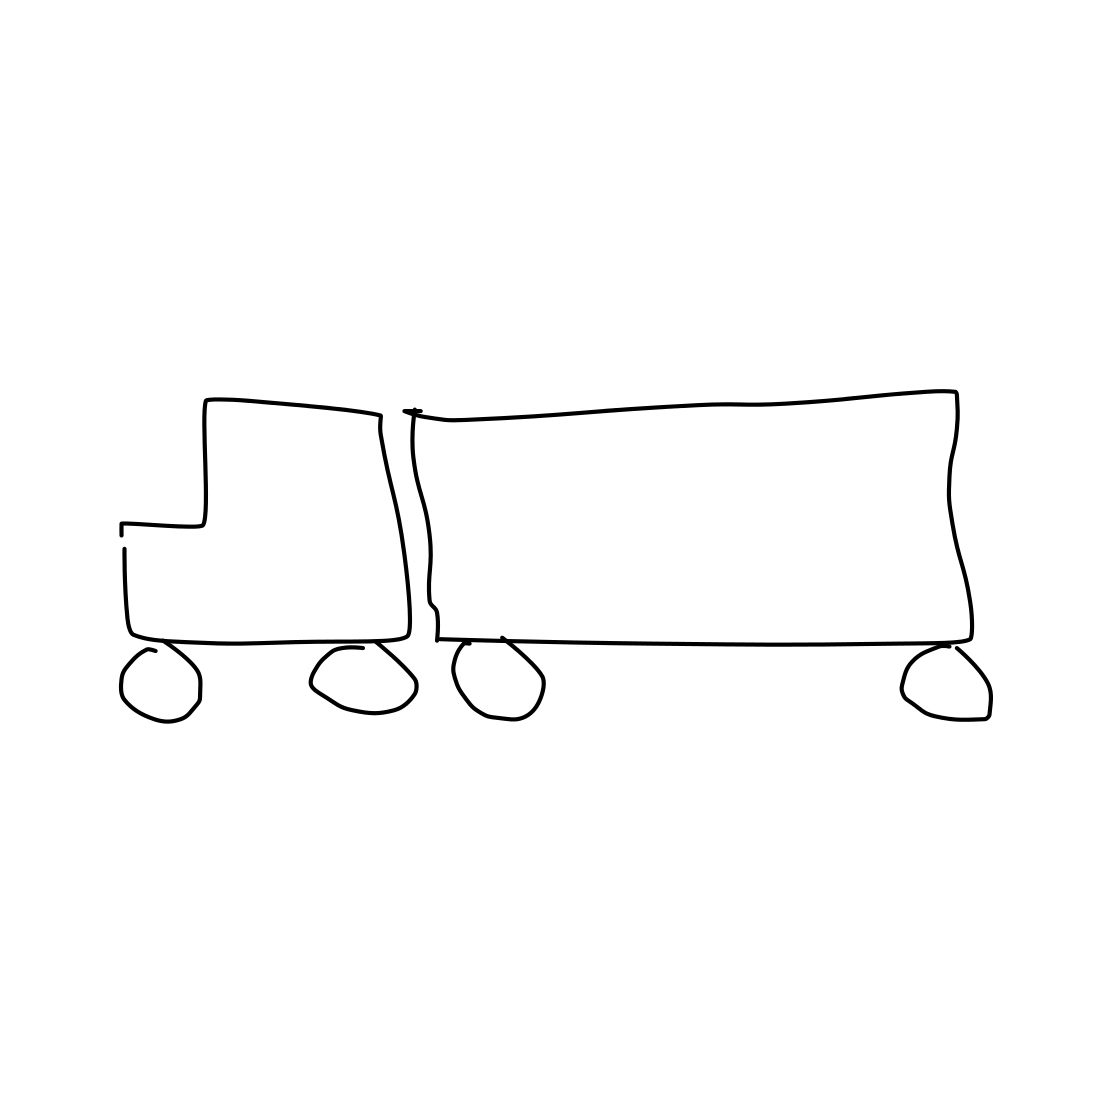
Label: truck